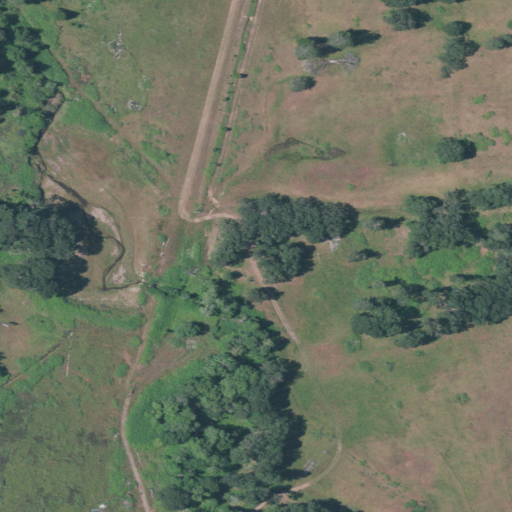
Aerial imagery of valley in Oregon named Benjamin Gulch containing shrub, pasture, evergreen forest, open water, and woody wetlands